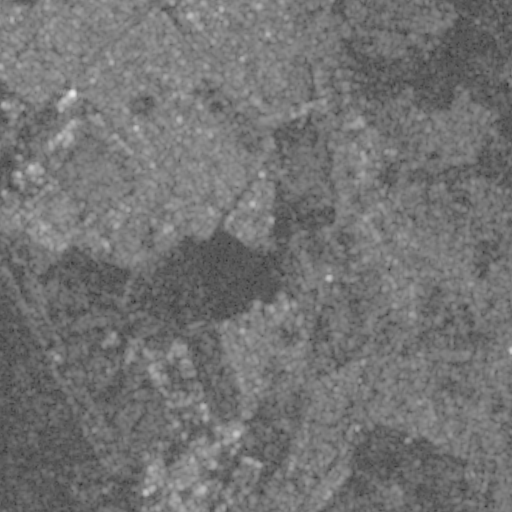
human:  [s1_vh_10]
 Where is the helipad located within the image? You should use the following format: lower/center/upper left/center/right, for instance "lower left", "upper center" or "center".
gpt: The helipad is located in the upper left of the image.
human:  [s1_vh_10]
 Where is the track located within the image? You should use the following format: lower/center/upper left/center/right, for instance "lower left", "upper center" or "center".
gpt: The track is located in the upper left of the image.
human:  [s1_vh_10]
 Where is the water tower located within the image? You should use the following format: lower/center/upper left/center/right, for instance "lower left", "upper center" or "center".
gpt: The water tower is located in the upper left of the image.
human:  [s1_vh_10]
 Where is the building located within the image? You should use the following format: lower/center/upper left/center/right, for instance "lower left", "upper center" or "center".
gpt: There is no building in the image.

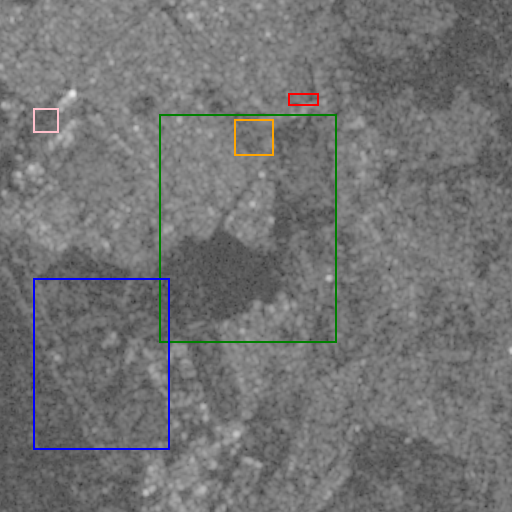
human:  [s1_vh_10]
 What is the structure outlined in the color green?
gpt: The structure outlined in green is a crop field.
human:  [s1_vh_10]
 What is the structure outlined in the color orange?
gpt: The structure outlined in orange is a park.
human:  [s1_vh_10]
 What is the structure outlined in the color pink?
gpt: The structure outlined in pink is a parking lot.
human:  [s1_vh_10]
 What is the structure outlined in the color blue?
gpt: The structure outlined in blue is a quarry.
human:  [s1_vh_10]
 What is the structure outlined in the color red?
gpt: The structure outlined in red is a wastewater plant.
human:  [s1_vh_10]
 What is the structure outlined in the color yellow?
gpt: There is no yellow outline.